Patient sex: F
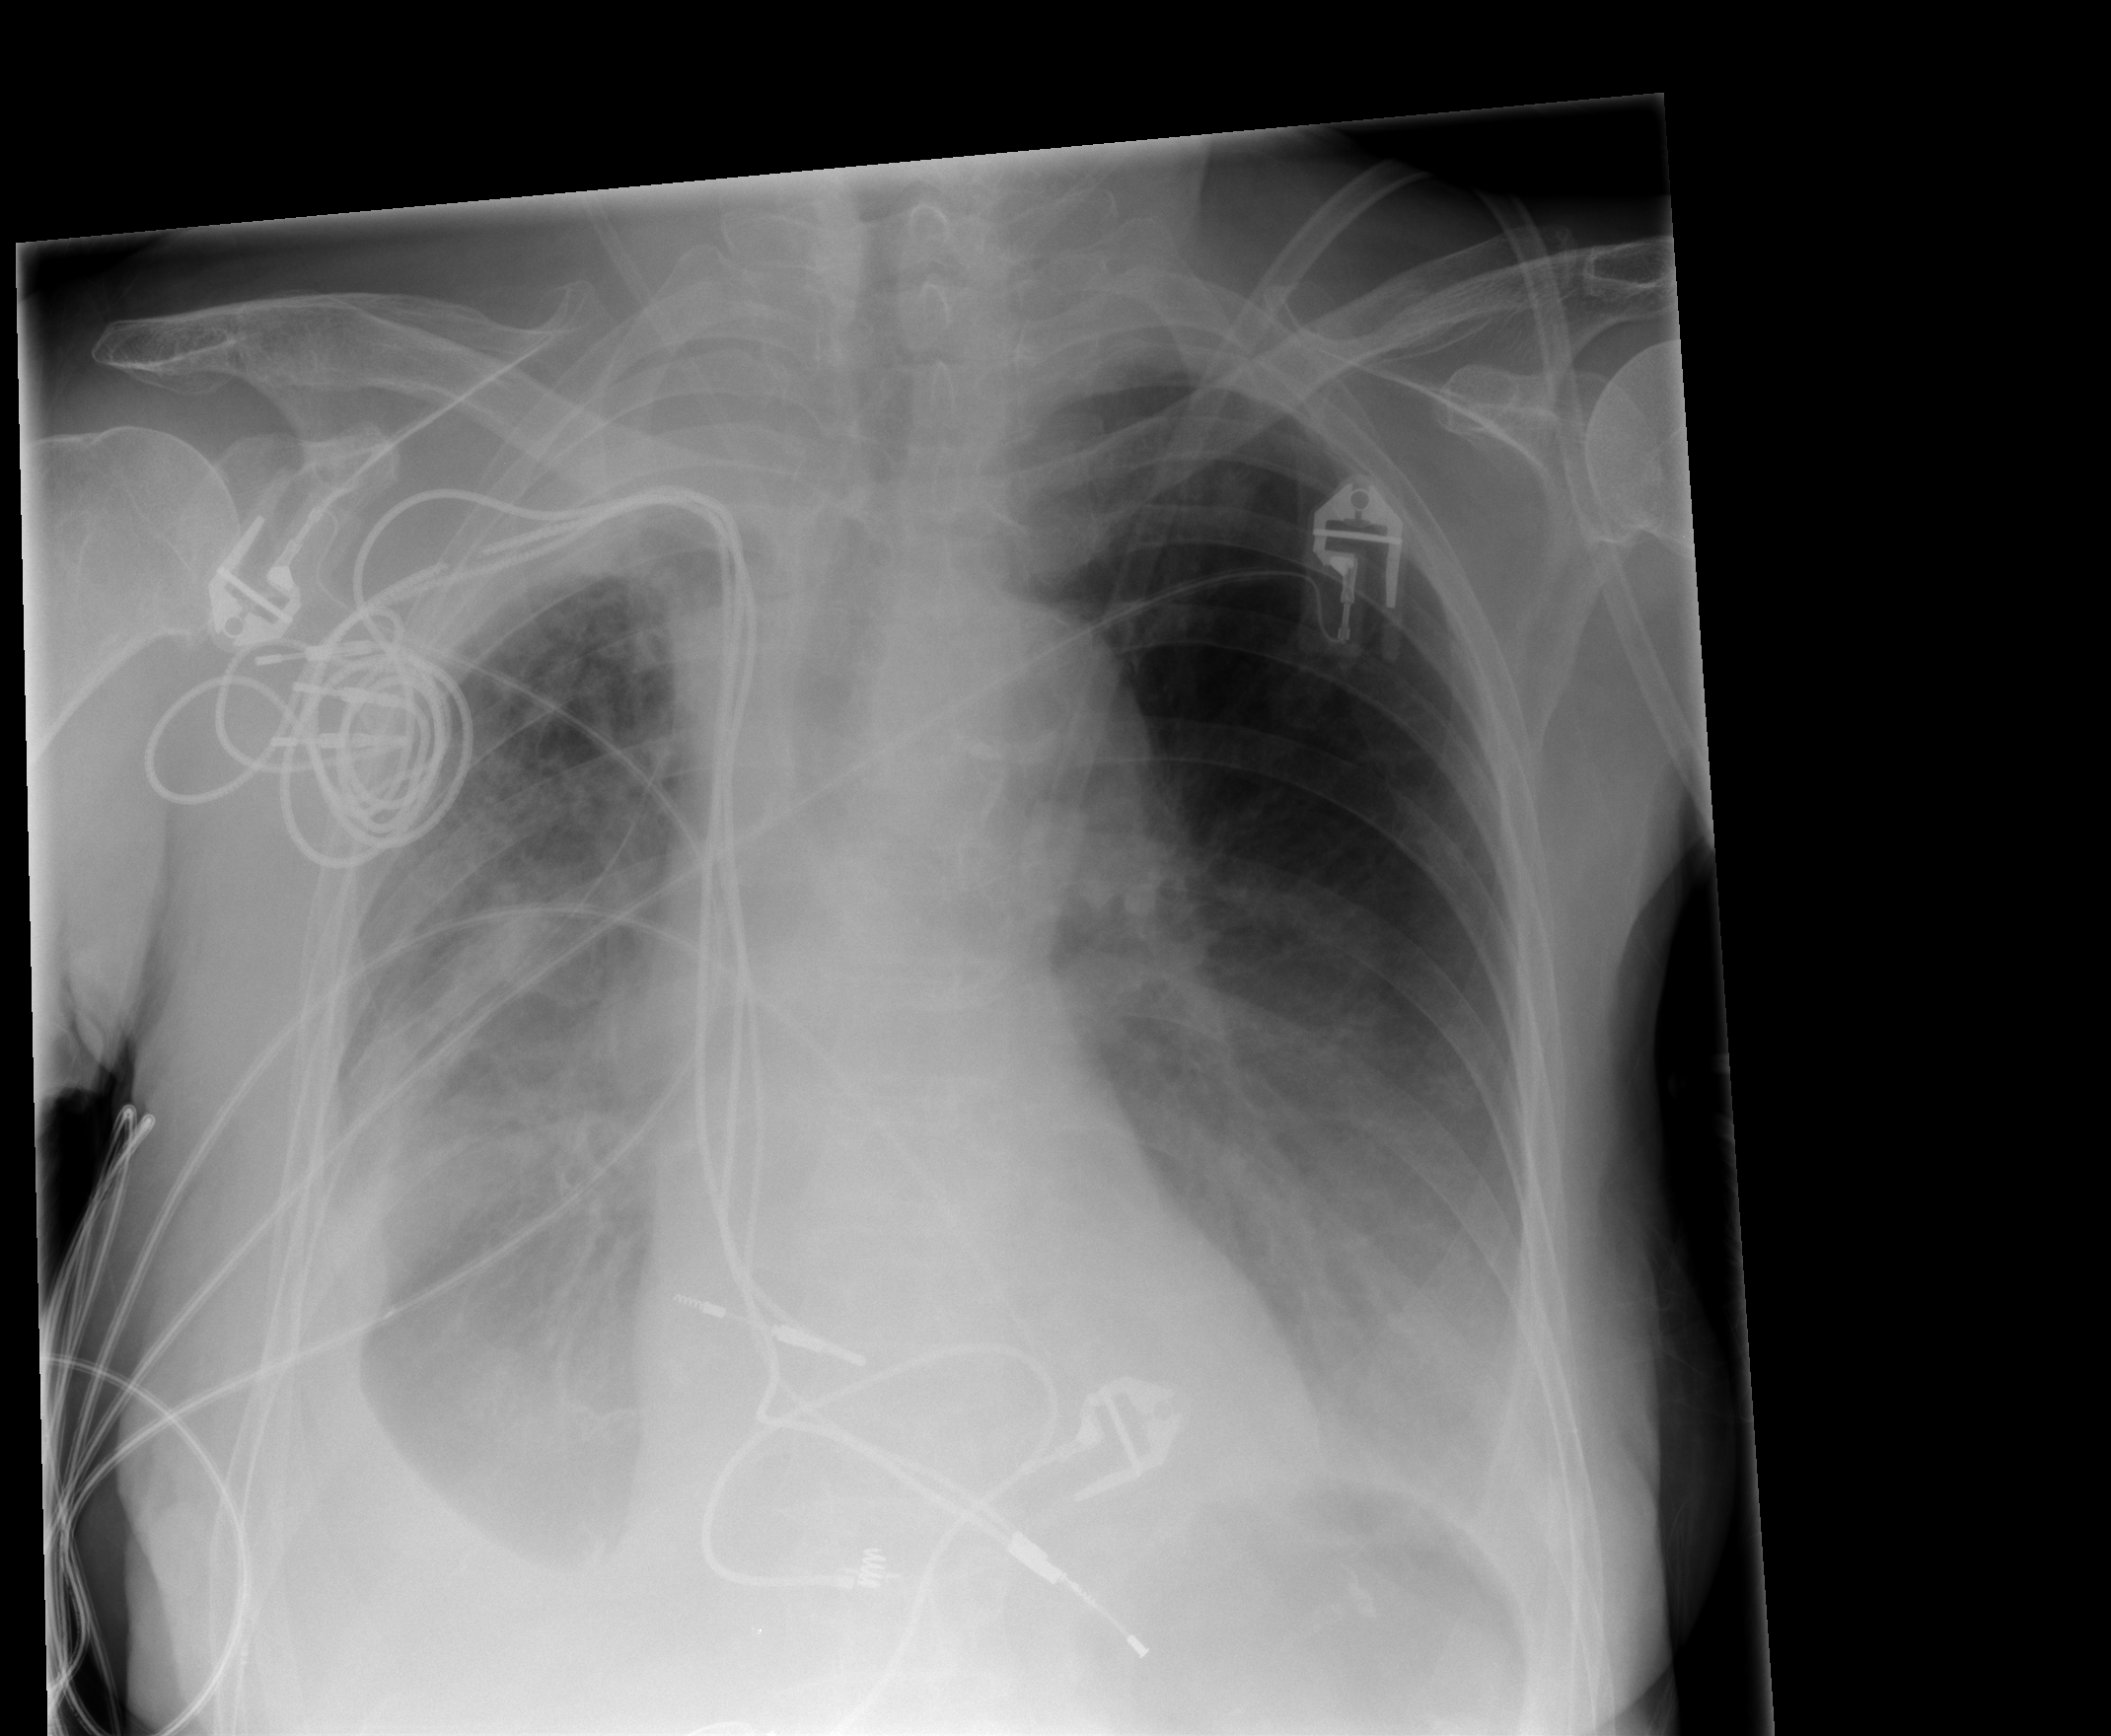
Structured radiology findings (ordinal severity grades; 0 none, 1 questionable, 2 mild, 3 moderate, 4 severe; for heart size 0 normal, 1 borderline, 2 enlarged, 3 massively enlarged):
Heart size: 0
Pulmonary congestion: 2
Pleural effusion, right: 3
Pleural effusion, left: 2
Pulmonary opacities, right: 2
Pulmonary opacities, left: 2
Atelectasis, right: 2
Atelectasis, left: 2